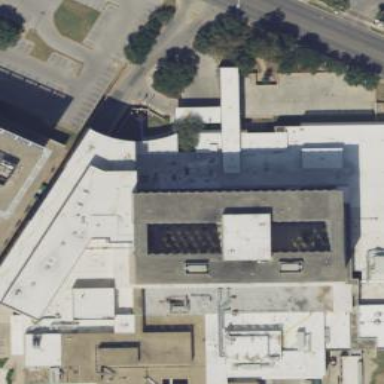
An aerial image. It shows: Hospital building.